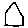
Label: house